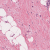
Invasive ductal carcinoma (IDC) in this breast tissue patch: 1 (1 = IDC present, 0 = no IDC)